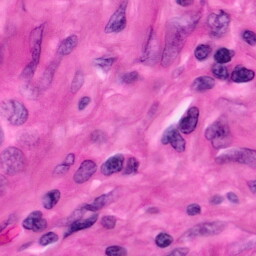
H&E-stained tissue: Pancreatic